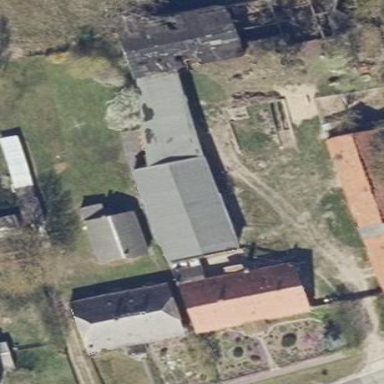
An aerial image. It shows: Barn.